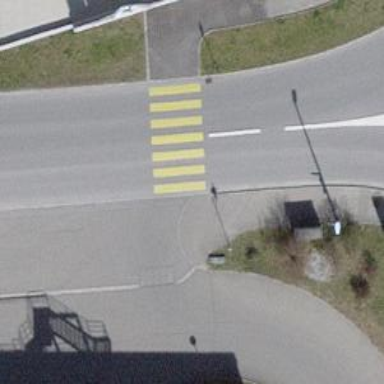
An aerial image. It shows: Uncontrolled zebra crossing.